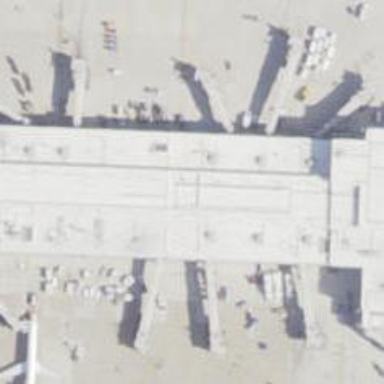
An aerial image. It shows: Airport gate.